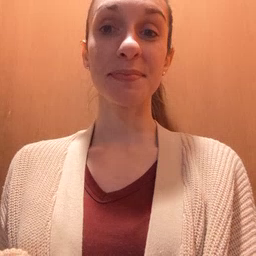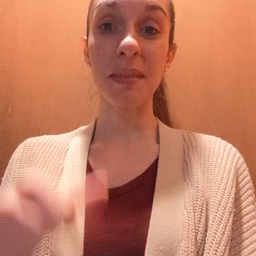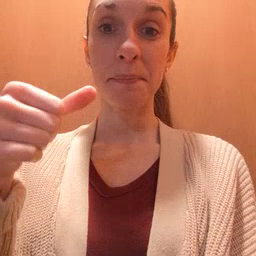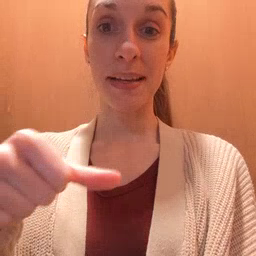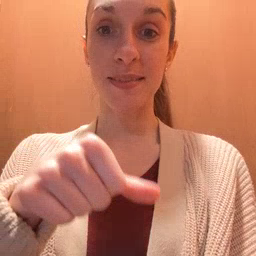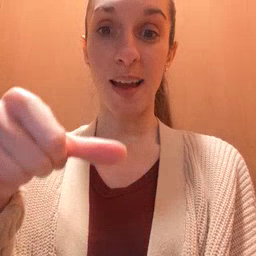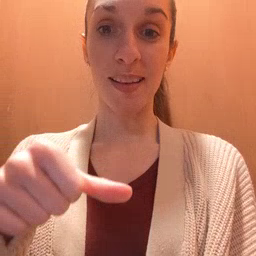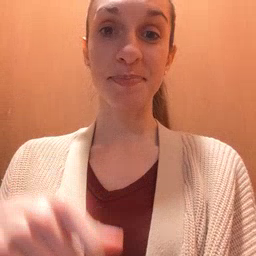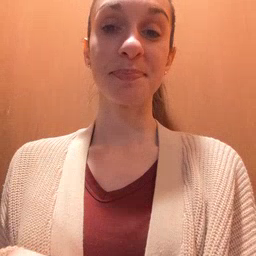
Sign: puzzle